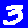
Digit: 3